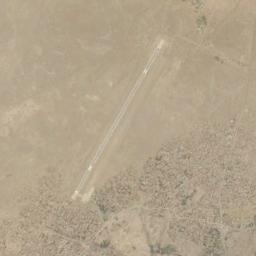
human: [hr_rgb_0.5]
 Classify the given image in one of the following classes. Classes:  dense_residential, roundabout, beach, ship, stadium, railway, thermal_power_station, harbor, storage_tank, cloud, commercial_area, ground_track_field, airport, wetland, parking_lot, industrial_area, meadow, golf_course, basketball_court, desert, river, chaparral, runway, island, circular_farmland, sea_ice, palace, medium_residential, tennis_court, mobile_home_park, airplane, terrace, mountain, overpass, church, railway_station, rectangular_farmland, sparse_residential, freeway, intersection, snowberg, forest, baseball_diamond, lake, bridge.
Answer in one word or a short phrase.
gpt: airport